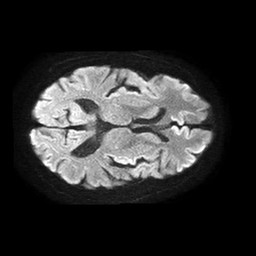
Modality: TRACE
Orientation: axial
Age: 56
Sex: male
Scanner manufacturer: philips
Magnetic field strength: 1.5 T
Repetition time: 4.6 s
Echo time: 0.08631 s